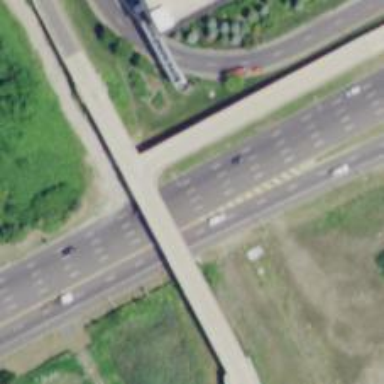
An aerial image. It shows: Asphalt trunk highway.